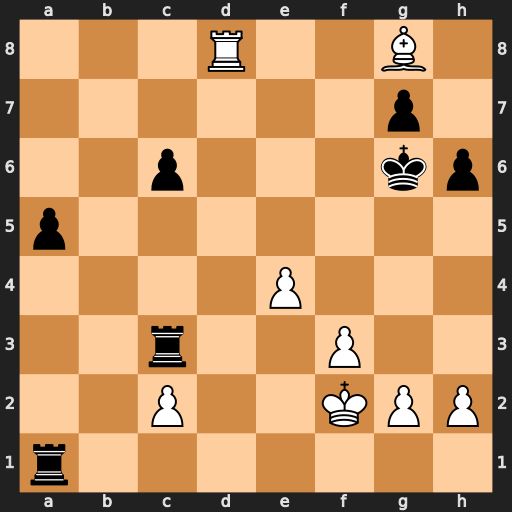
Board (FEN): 3R2B1/6p1/2p3kp/p7/4P3/2r2P2/2P2KPP/r7
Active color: w
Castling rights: -
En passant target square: -
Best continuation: Rd6+ Kg5 Kg3